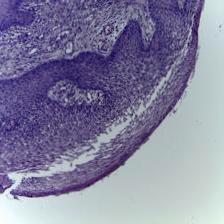
Diagnosis: OSCC